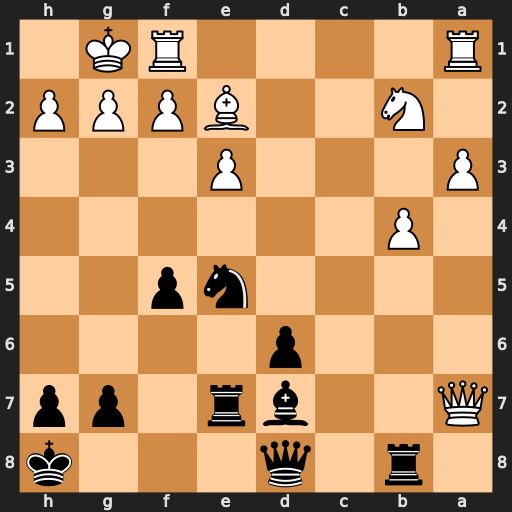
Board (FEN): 1r1q3k/Q2br1pp/3p4/4np2/1P6/P3P3/1N2BPPP/R4RK1
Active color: b
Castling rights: -
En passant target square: -
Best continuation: Bb5 Qxe7 Qxe7 Bxb5 Rxb5